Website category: university
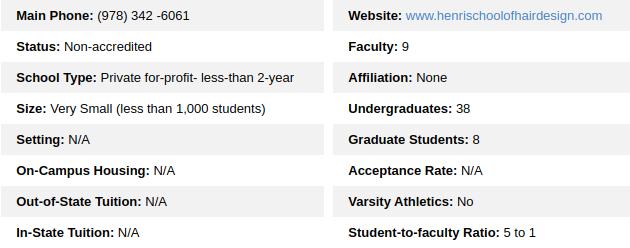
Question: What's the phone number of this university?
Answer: (978) 342 -6061

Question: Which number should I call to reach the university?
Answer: (978) 342 -6061

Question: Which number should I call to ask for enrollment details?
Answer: (978) 342 -6061

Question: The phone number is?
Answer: (978) 342 -6061

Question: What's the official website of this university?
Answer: www.henrischoolofhairdesign.com

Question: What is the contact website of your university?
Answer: www.henrischoolofhairdesign.com

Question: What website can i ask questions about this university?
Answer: www.henrischoolofhairdesign.com

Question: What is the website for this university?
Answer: www.henrischoolofhairdesign.com

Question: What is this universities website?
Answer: www.henrischoolofhairdesign.com

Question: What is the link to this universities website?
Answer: www.henrischoolofhairdesign.com

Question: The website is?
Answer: www.henrischoolofhairdesign.com

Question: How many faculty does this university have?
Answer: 9

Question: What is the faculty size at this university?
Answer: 9

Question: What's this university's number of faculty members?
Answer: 9

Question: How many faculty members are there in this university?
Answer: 9

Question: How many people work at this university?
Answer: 9

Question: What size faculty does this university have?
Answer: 9

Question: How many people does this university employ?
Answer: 9

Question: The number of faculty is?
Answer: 9

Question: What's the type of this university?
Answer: Private for-profit- less-than 2-year

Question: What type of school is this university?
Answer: Private for-profit- less-than 2-year

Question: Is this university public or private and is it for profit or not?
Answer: Private for-profit- less-than 2-year

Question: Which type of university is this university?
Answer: Private for-profit- less-than 2-year

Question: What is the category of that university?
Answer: Private for-profit- less-than 2-year

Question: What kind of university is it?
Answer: Private for-profit- less-than 2-year

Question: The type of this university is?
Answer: Private for-profit- less-than 2-year

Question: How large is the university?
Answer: Very Small (less than 1,000 students)

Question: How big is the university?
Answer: Very Small (less than 1,000 students)

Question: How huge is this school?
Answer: Very Small (less than 1,000 students)

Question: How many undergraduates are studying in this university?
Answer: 38

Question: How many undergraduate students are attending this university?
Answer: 38

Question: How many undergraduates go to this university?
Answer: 38

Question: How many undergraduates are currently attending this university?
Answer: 38

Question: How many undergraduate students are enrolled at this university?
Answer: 38

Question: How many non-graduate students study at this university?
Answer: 38

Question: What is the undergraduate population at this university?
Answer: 38

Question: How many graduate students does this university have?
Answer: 8

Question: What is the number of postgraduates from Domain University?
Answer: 8

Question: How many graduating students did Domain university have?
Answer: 8

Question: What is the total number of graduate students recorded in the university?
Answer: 8

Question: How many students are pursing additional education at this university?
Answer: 8

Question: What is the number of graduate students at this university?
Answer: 8

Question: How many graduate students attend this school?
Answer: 8

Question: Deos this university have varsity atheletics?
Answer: No

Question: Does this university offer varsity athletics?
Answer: No

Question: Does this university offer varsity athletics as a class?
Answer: No

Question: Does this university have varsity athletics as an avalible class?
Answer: No

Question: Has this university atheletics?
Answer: No

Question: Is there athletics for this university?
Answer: No

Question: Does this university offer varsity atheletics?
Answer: No

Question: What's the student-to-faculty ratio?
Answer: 5 to 1

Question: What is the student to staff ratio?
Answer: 5 to 1

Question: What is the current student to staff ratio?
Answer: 5 to 1

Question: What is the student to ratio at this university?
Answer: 5 to 1

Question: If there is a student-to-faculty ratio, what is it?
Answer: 5 to 1

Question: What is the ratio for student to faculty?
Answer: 5 to 1

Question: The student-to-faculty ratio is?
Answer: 5 to 1